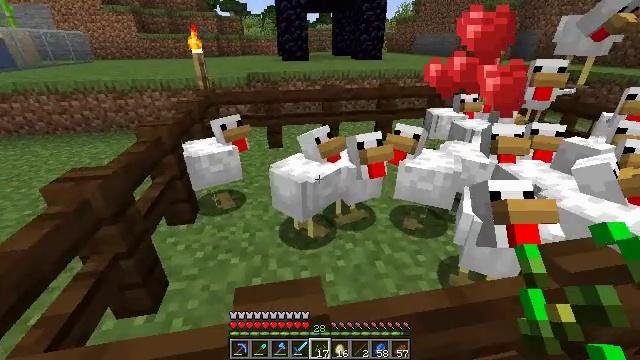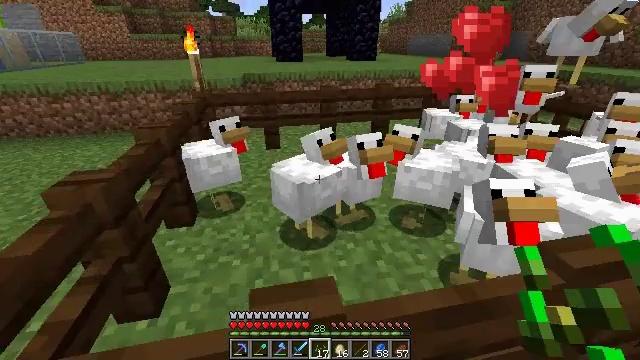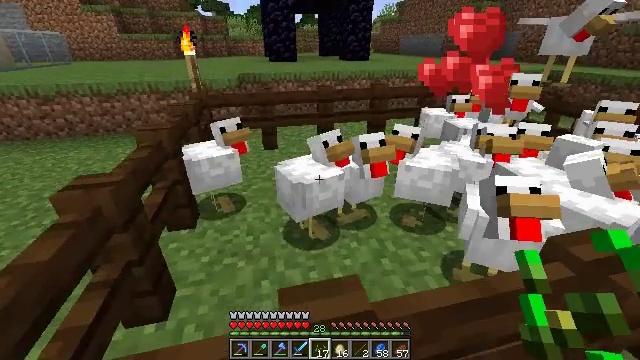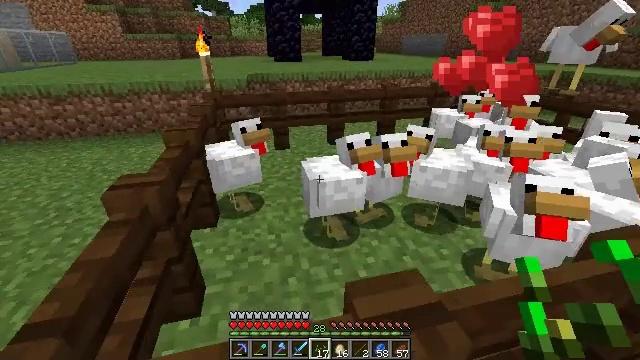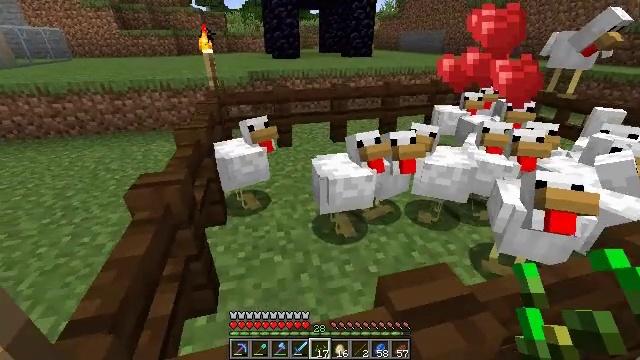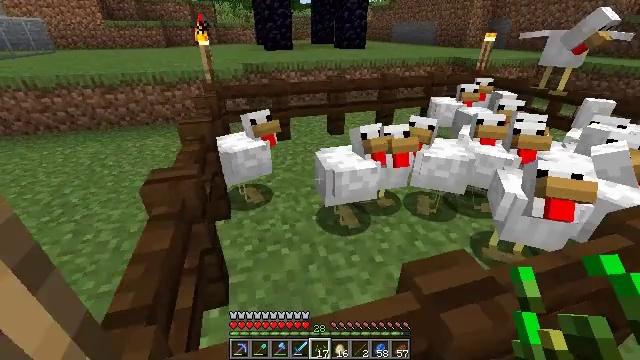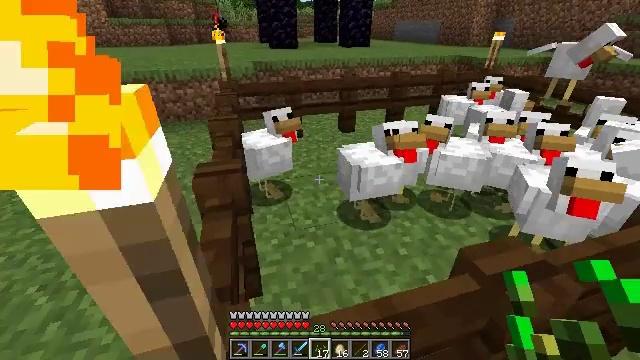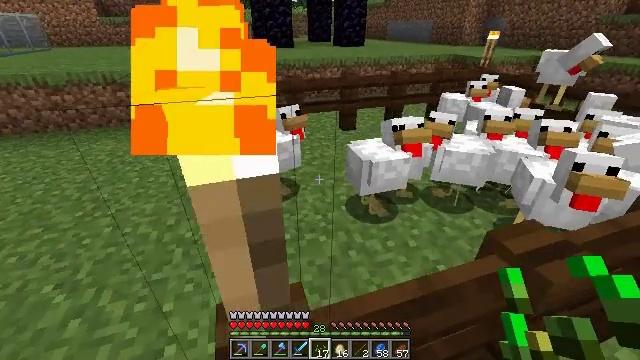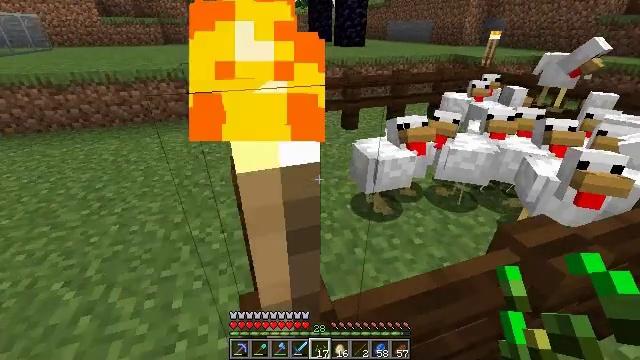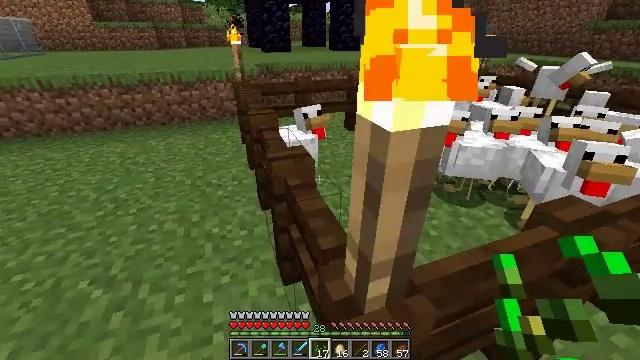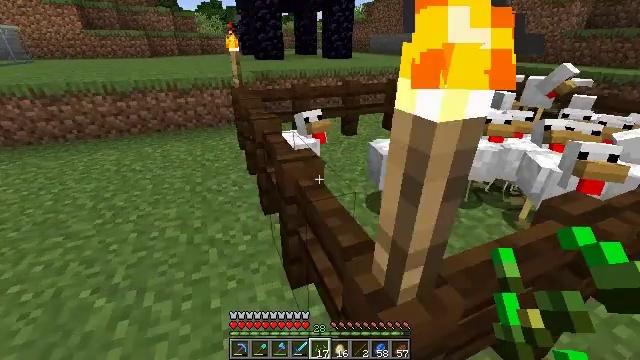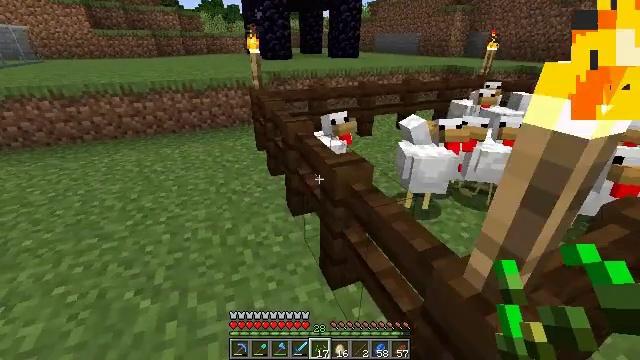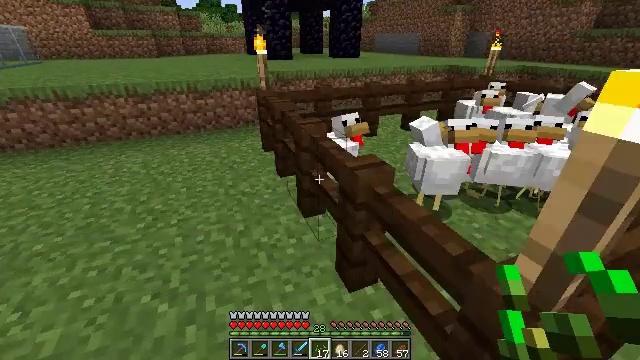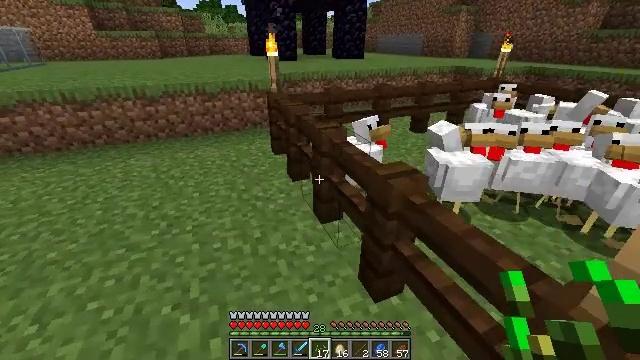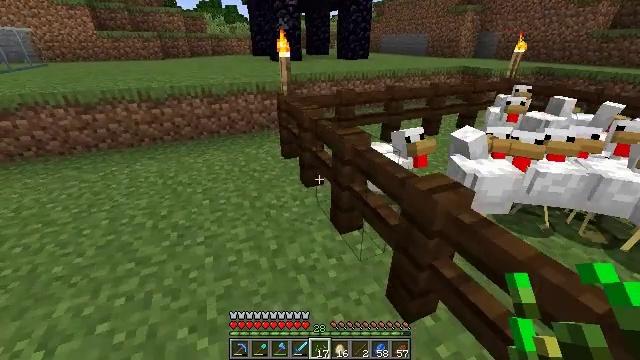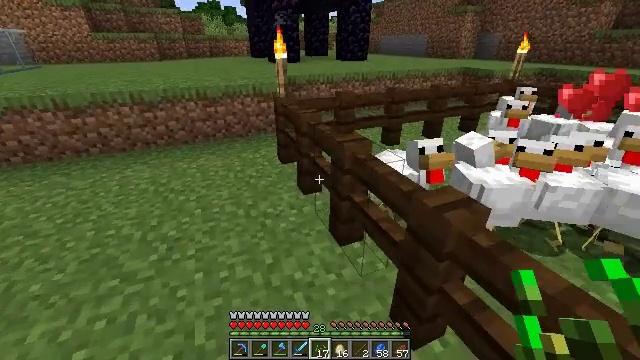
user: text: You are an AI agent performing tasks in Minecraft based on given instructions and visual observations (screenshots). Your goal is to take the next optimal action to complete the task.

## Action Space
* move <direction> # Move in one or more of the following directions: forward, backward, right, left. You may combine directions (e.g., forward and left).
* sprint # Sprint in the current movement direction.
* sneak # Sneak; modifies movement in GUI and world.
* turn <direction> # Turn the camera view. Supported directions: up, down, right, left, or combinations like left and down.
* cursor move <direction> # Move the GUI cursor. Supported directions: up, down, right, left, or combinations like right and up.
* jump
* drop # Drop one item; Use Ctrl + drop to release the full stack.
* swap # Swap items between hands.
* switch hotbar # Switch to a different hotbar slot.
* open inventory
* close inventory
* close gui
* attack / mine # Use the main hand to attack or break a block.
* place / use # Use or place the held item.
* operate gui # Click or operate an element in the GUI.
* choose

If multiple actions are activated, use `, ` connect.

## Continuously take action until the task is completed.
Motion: motion action
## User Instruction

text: Kill the chicken.
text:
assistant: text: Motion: move forward and move left, turn right, use / place
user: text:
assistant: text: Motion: move forward and move left, turn right, use / place
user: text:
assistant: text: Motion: move forward and move left, use / place
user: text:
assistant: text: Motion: move left, use / place
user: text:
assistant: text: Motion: move left, turn right and down
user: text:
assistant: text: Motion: move left, use / place
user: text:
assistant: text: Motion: move left, turn right, use / place
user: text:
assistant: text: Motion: move left, use / place
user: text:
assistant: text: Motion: move left, turn right, use / place
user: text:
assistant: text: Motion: move left, turn right and up
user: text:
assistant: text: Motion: move left, use / place
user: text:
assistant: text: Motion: move forward and move left, use / place
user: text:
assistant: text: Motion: move forward and move left, use / place
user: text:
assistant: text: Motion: move forward and move right, use / place
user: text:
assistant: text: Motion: move forward and move right
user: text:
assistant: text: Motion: move forward and move right
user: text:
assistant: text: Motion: move forward and move right, use / place
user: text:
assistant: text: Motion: move forward and move right, use / place
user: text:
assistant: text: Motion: move forward and move right, sprint, use / place
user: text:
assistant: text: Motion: move forward and move right, sprint, turn right and up, use / place
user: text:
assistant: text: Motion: move forward and move right, sprint, turn right
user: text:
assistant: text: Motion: move forward and move right, sprint
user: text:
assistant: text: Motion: move right, sprint, use / place
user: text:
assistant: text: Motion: move right, sprint, turn right, use / place
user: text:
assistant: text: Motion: move right, sprint, use / place
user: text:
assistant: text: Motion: move right, sprint, turn right, use / place
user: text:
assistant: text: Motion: move right, sprint, turn right
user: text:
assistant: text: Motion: move right
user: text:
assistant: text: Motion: move right
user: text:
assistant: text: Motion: move right